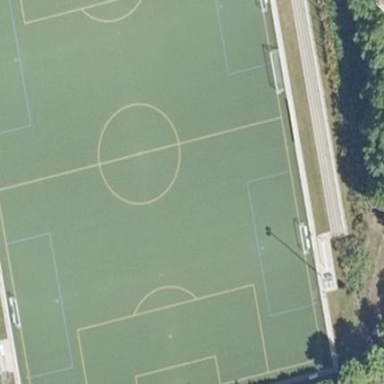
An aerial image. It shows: Soccer pitch with artificial turf designed for leisure and sports activities.